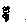
Label: flower